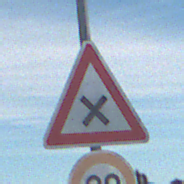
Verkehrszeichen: KreuzungOderEinmuendung
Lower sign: Geschwindigkeit80
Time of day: Midday
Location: Outdoor (Special)
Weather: PartlyCloudy
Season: NotSpecified
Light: Natural